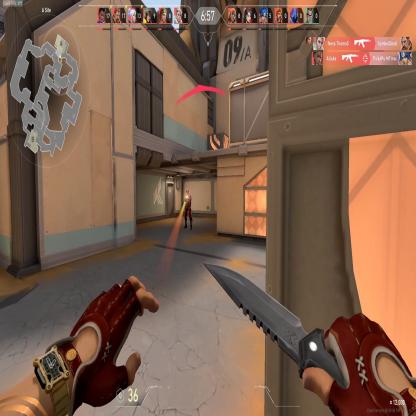
Label: enemy